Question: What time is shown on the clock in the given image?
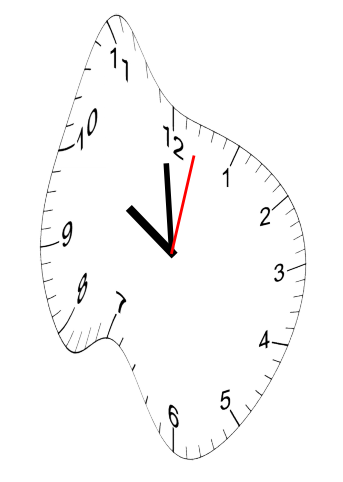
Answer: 09:59:02